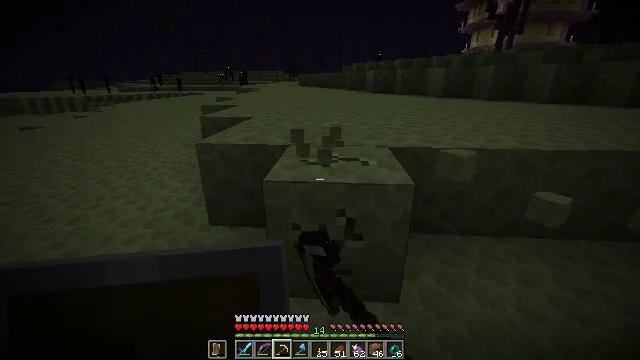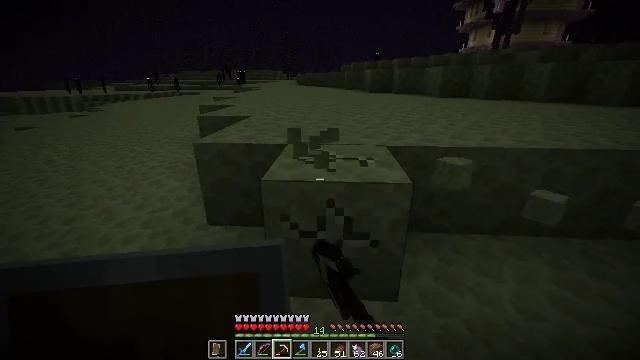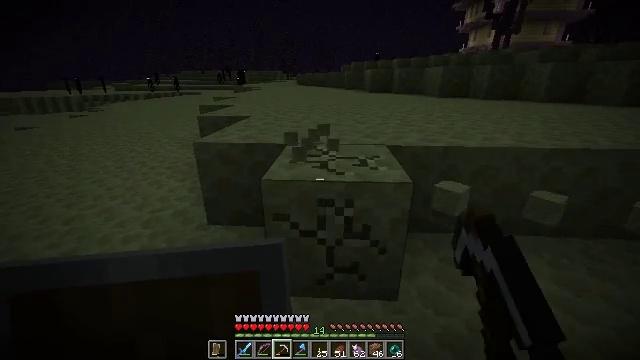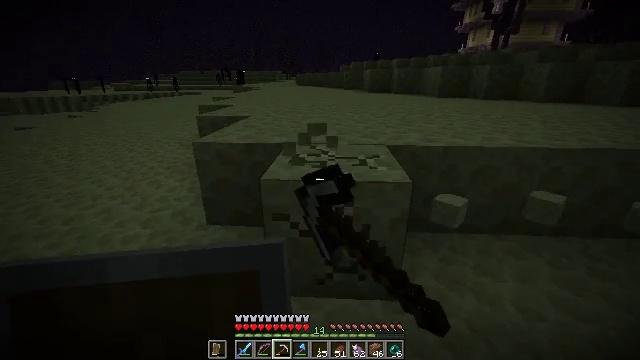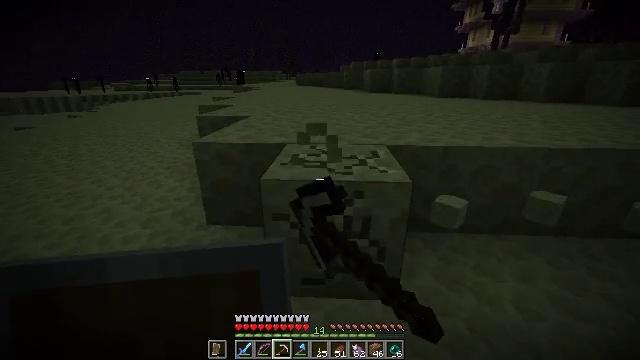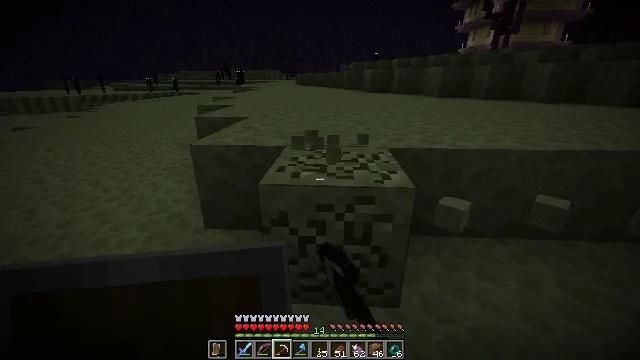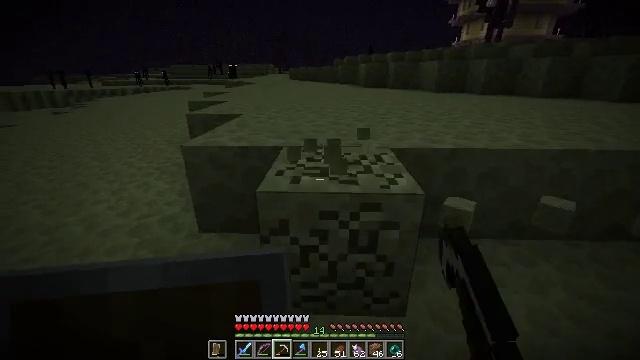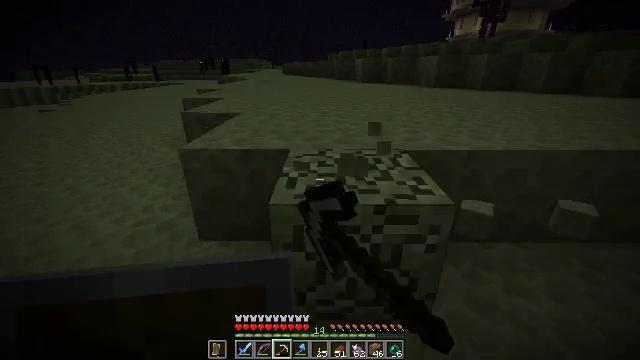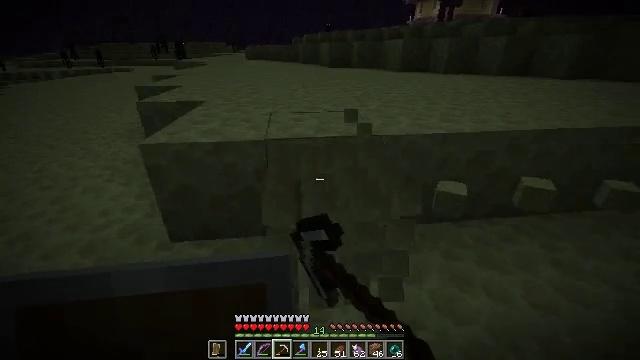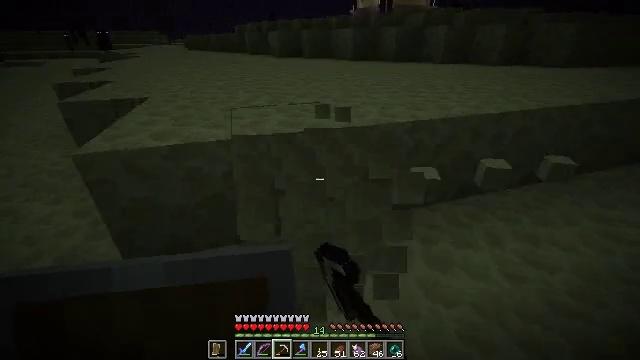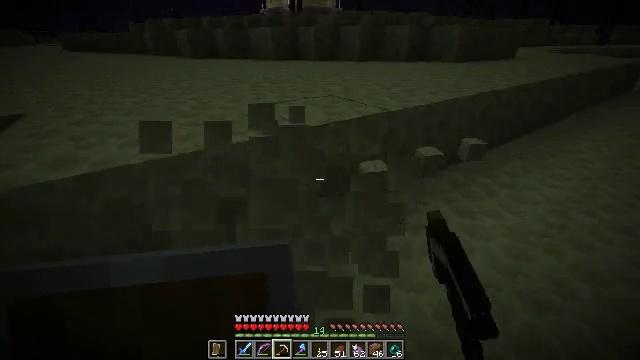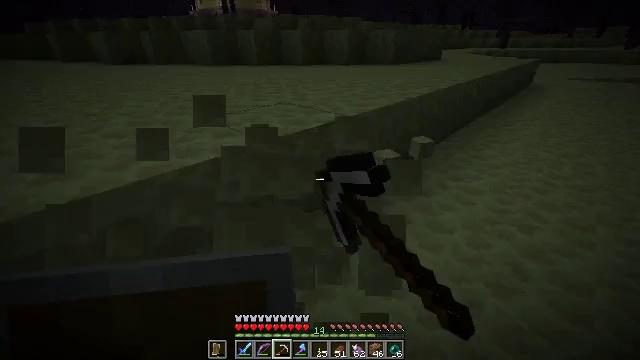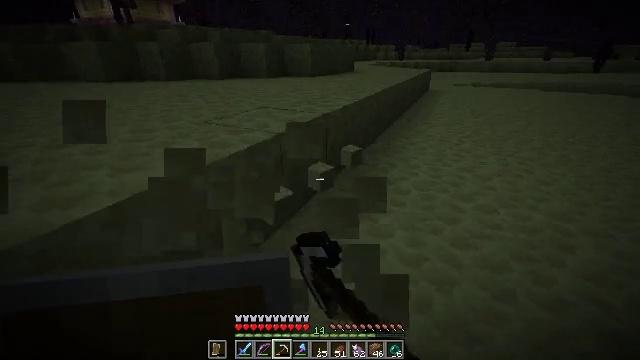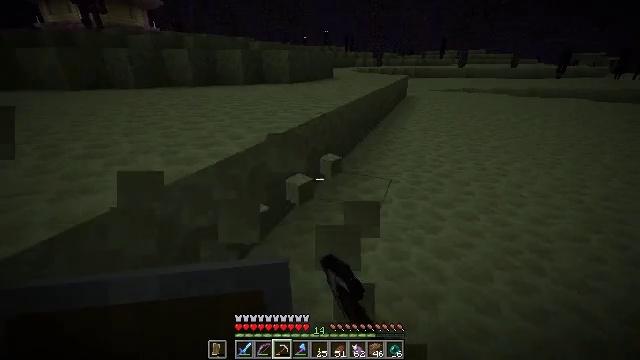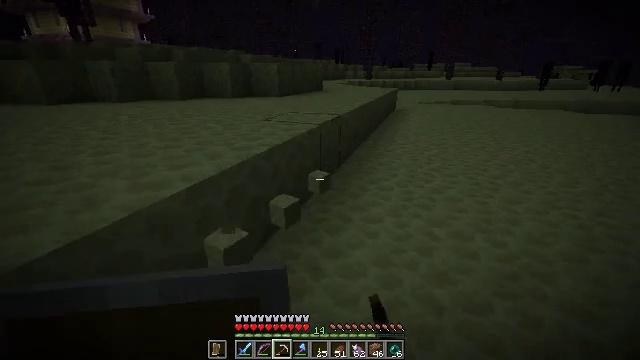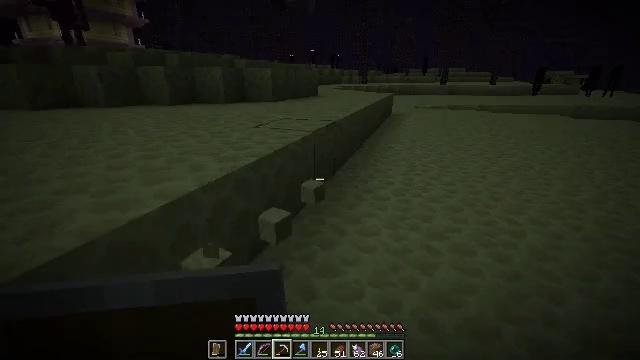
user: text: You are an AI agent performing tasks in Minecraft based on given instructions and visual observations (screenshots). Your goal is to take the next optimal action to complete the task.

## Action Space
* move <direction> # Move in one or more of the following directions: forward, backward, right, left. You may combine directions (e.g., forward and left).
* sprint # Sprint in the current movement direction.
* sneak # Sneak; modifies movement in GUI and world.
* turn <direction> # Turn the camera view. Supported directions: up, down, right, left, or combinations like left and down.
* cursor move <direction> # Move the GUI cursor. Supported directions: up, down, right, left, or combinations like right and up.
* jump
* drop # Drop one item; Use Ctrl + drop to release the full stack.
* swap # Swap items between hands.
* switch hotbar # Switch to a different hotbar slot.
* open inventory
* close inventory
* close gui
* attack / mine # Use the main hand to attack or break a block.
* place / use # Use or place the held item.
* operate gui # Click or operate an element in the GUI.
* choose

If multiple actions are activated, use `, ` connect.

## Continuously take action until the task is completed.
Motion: motion action
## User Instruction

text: Dig the end stone for building materials.
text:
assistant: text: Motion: attack / mine
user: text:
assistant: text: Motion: attack / mine
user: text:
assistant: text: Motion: attack / mine
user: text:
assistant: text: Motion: attack / mine
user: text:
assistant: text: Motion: move forward, attack / mine
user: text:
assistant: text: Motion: move forward and move left, turn right and down, attack / mine
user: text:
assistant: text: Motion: move forward and move left, turn right, attack / mine
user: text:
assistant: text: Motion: move forward and move left, turn right and down, attack / mine
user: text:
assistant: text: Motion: move forward and move left, turn right and down, attack / mine
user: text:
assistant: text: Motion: move forward and move left, turn right, attack / mine
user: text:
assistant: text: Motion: move forward and move left, turn right, attack / mine
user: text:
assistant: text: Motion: move forward and move right, turn right and up
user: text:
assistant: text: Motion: move forward and move right, turn right and up
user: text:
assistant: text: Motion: move forward, turn right and up
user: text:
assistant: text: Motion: move forward
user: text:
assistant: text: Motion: move forward
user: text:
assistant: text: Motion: move forward
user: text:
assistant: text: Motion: move forward, turn left and up
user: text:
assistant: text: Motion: move forward
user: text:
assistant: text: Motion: move forward
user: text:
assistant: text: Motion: move forward
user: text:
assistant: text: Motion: move forward
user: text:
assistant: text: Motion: move forward, turn right
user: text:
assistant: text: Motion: move forward, turn right
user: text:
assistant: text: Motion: no_op
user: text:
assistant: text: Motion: open inventory
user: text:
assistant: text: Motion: open inventory
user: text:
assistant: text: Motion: open inventory
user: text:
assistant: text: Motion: no_op
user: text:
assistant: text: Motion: cursor move up